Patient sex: F
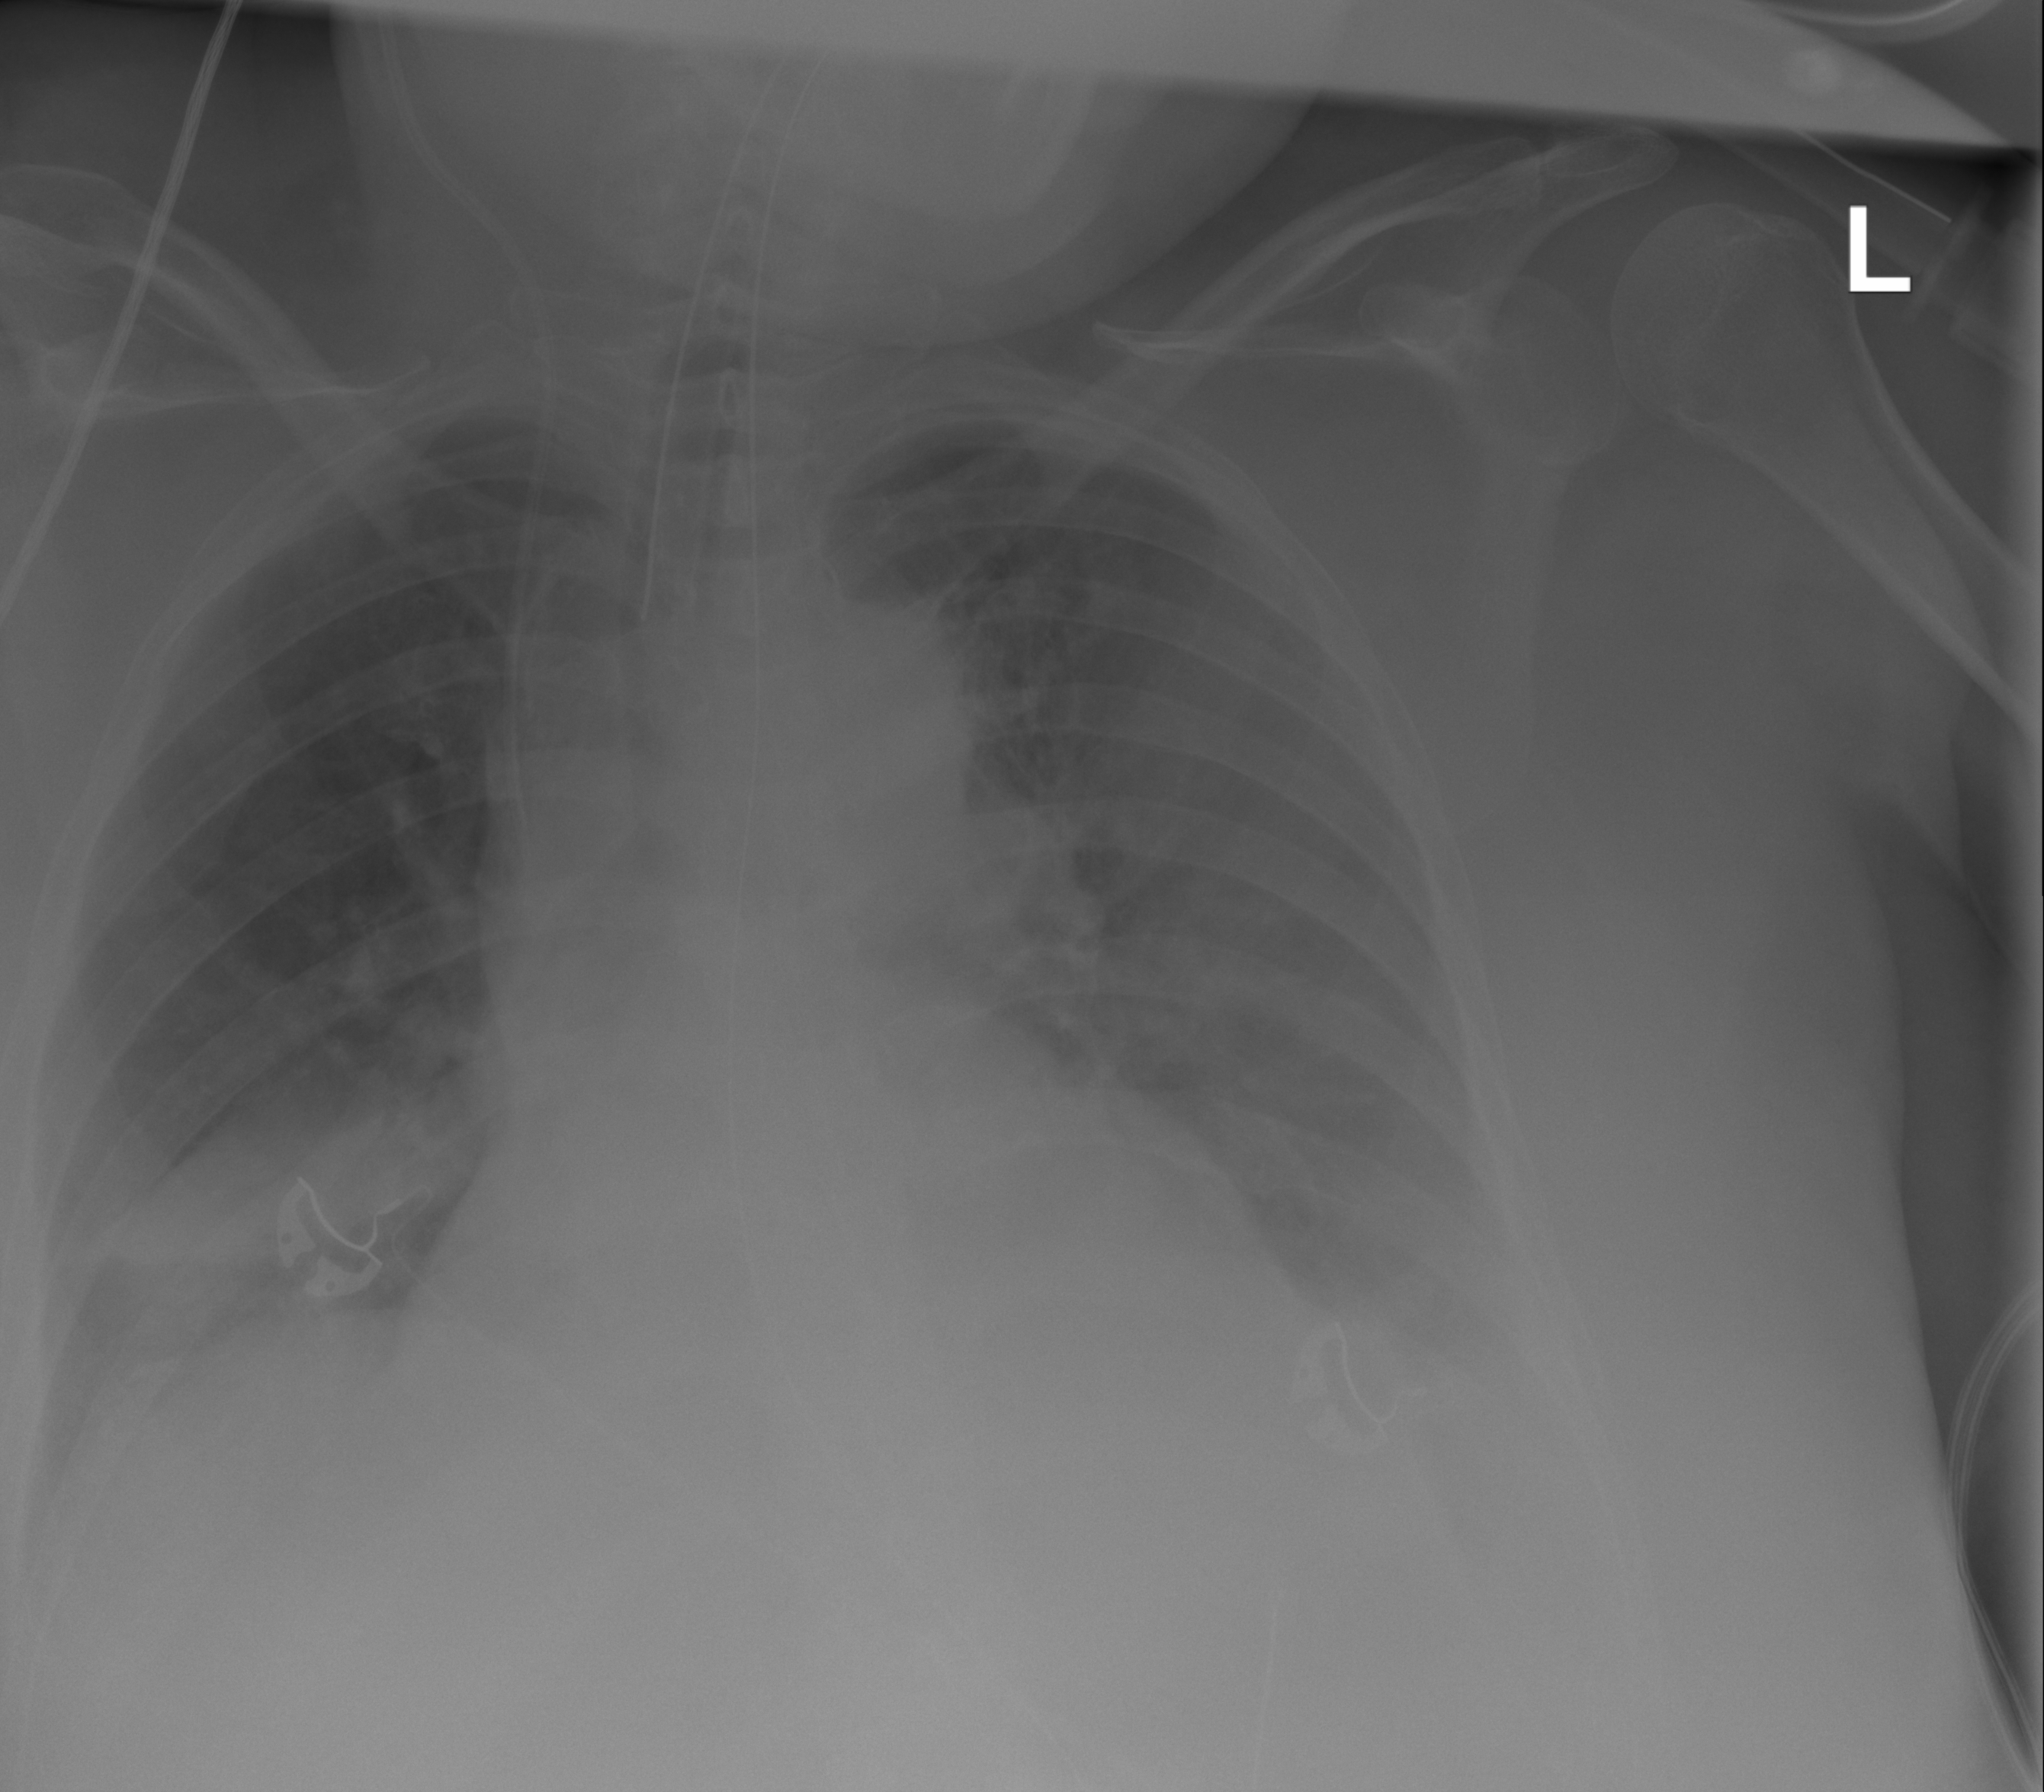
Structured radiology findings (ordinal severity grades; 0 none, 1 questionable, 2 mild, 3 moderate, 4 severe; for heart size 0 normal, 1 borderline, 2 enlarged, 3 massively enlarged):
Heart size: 1
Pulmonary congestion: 0
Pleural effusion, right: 2
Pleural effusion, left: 2
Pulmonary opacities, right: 0
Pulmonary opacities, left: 0
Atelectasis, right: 2
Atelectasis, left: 2